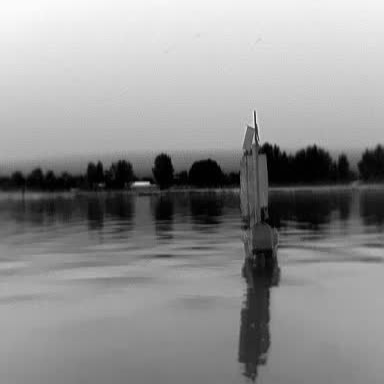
There is a sailboat in the infrared image.